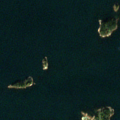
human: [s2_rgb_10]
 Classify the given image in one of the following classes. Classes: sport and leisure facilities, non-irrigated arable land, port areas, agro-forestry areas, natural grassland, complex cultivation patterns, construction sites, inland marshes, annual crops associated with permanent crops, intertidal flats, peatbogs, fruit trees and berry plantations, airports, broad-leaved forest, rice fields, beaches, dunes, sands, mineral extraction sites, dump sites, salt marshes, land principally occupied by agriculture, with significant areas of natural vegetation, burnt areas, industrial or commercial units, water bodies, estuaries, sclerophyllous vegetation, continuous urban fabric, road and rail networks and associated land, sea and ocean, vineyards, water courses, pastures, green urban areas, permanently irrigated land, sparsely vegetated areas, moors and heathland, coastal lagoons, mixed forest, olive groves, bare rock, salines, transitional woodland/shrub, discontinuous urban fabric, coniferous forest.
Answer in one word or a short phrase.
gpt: sea and ocean